Question: When looking at UML Examples under "Association and Dependency" i came cross the "=^" sign. According to the document i am reading both visualizations are describing the same, but what does the caret over equal sign mean?

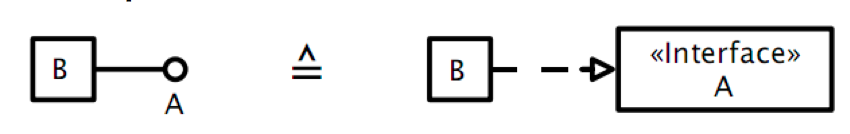
Answer: It is not an UML notation but mathematical.
It means that the first visual represenation corresponds to the second visual representation.
<URL>